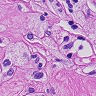
Metastatic tissue present: yes